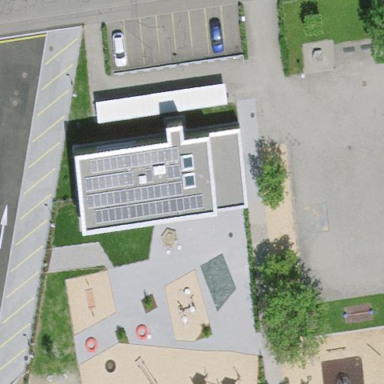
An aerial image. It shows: Kindergarten building.